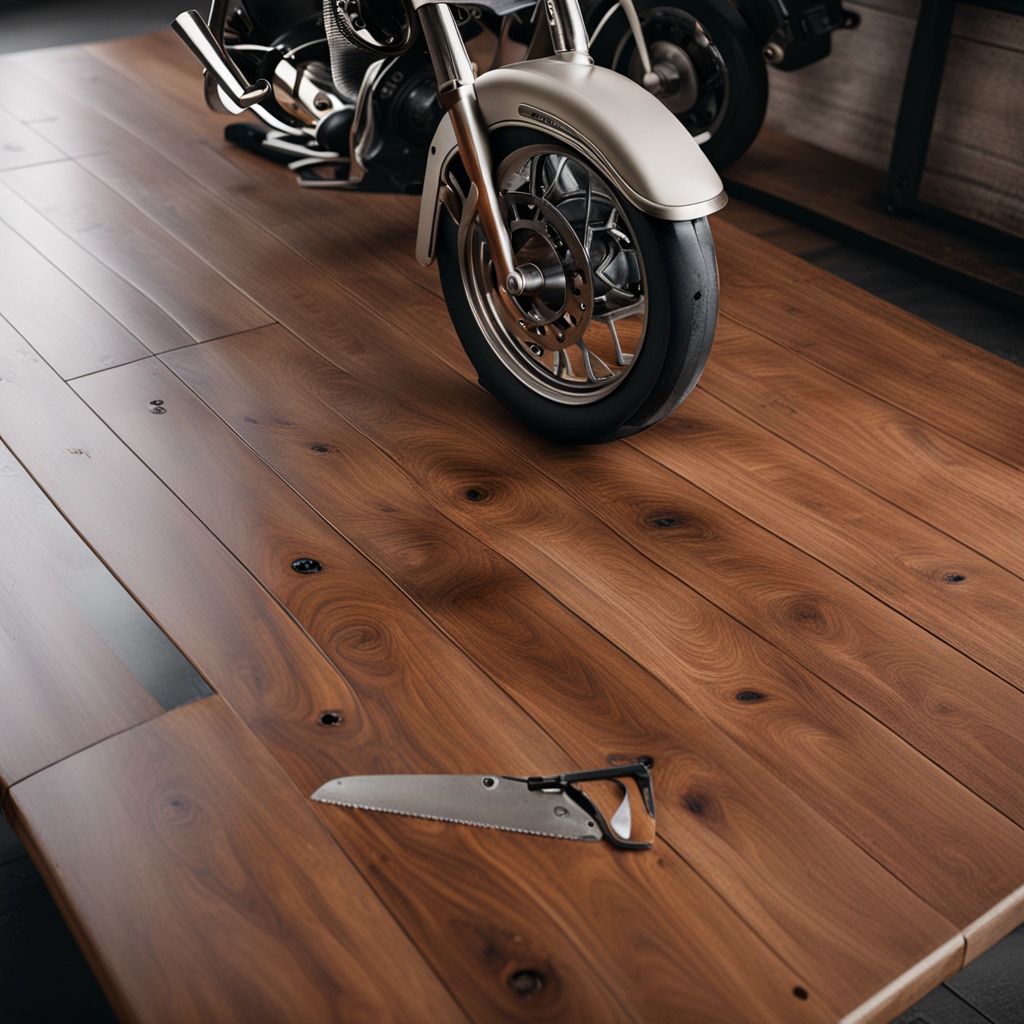
A metal saw is lying on the wooden table.